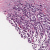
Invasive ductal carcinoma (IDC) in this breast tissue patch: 1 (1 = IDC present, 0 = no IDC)